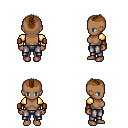
a pixel art fantasy rpg character, female body template, human, dark skin, gold arm armor, metal pants, brown short mohawk hairstyle, leather bracers, four views (front, back, left, right), 2x2 character sprite sheet, small pixel art, hard edges, no anti-aliasing